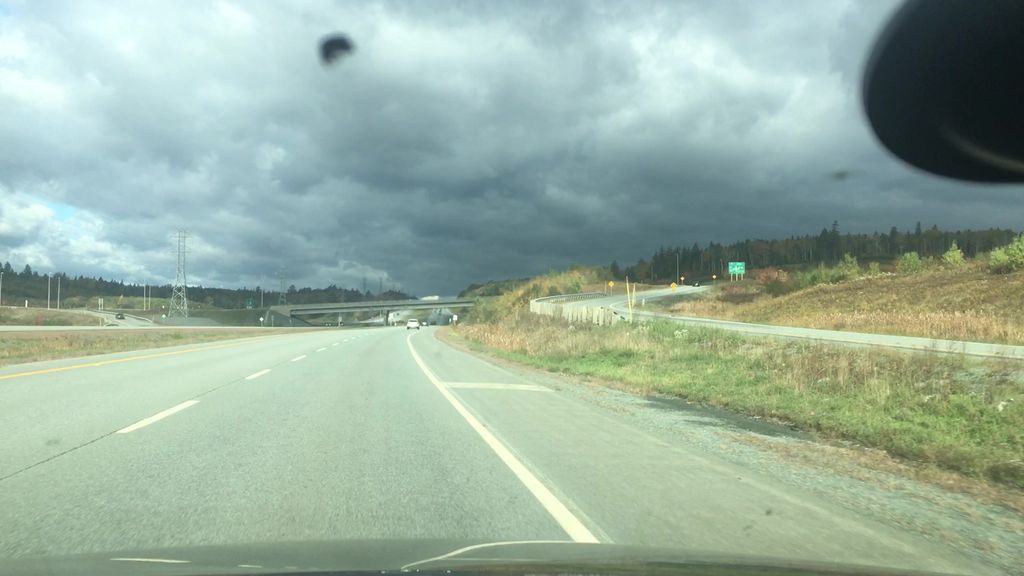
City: halifax